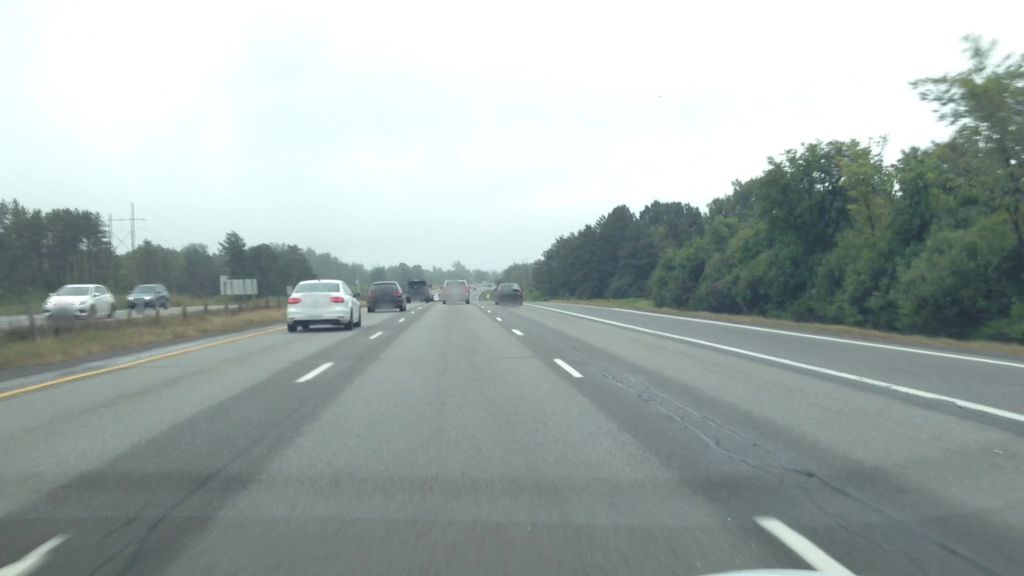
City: ottawa-gatineau